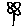
Label: flower